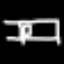
Label: bed